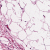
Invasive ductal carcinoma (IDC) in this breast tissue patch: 0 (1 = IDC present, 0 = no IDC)